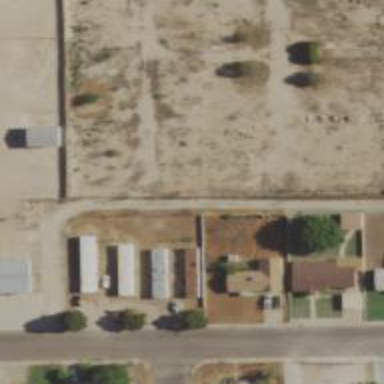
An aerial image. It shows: Alleyway designated as service road.